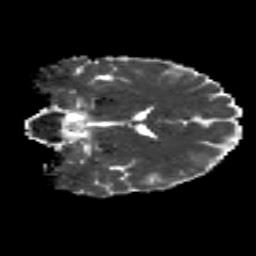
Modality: MD
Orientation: coronal
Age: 21
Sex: male
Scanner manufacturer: siemens
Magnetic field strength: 3 T
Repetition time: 8.8 s
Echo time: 0.085 s